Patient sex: M
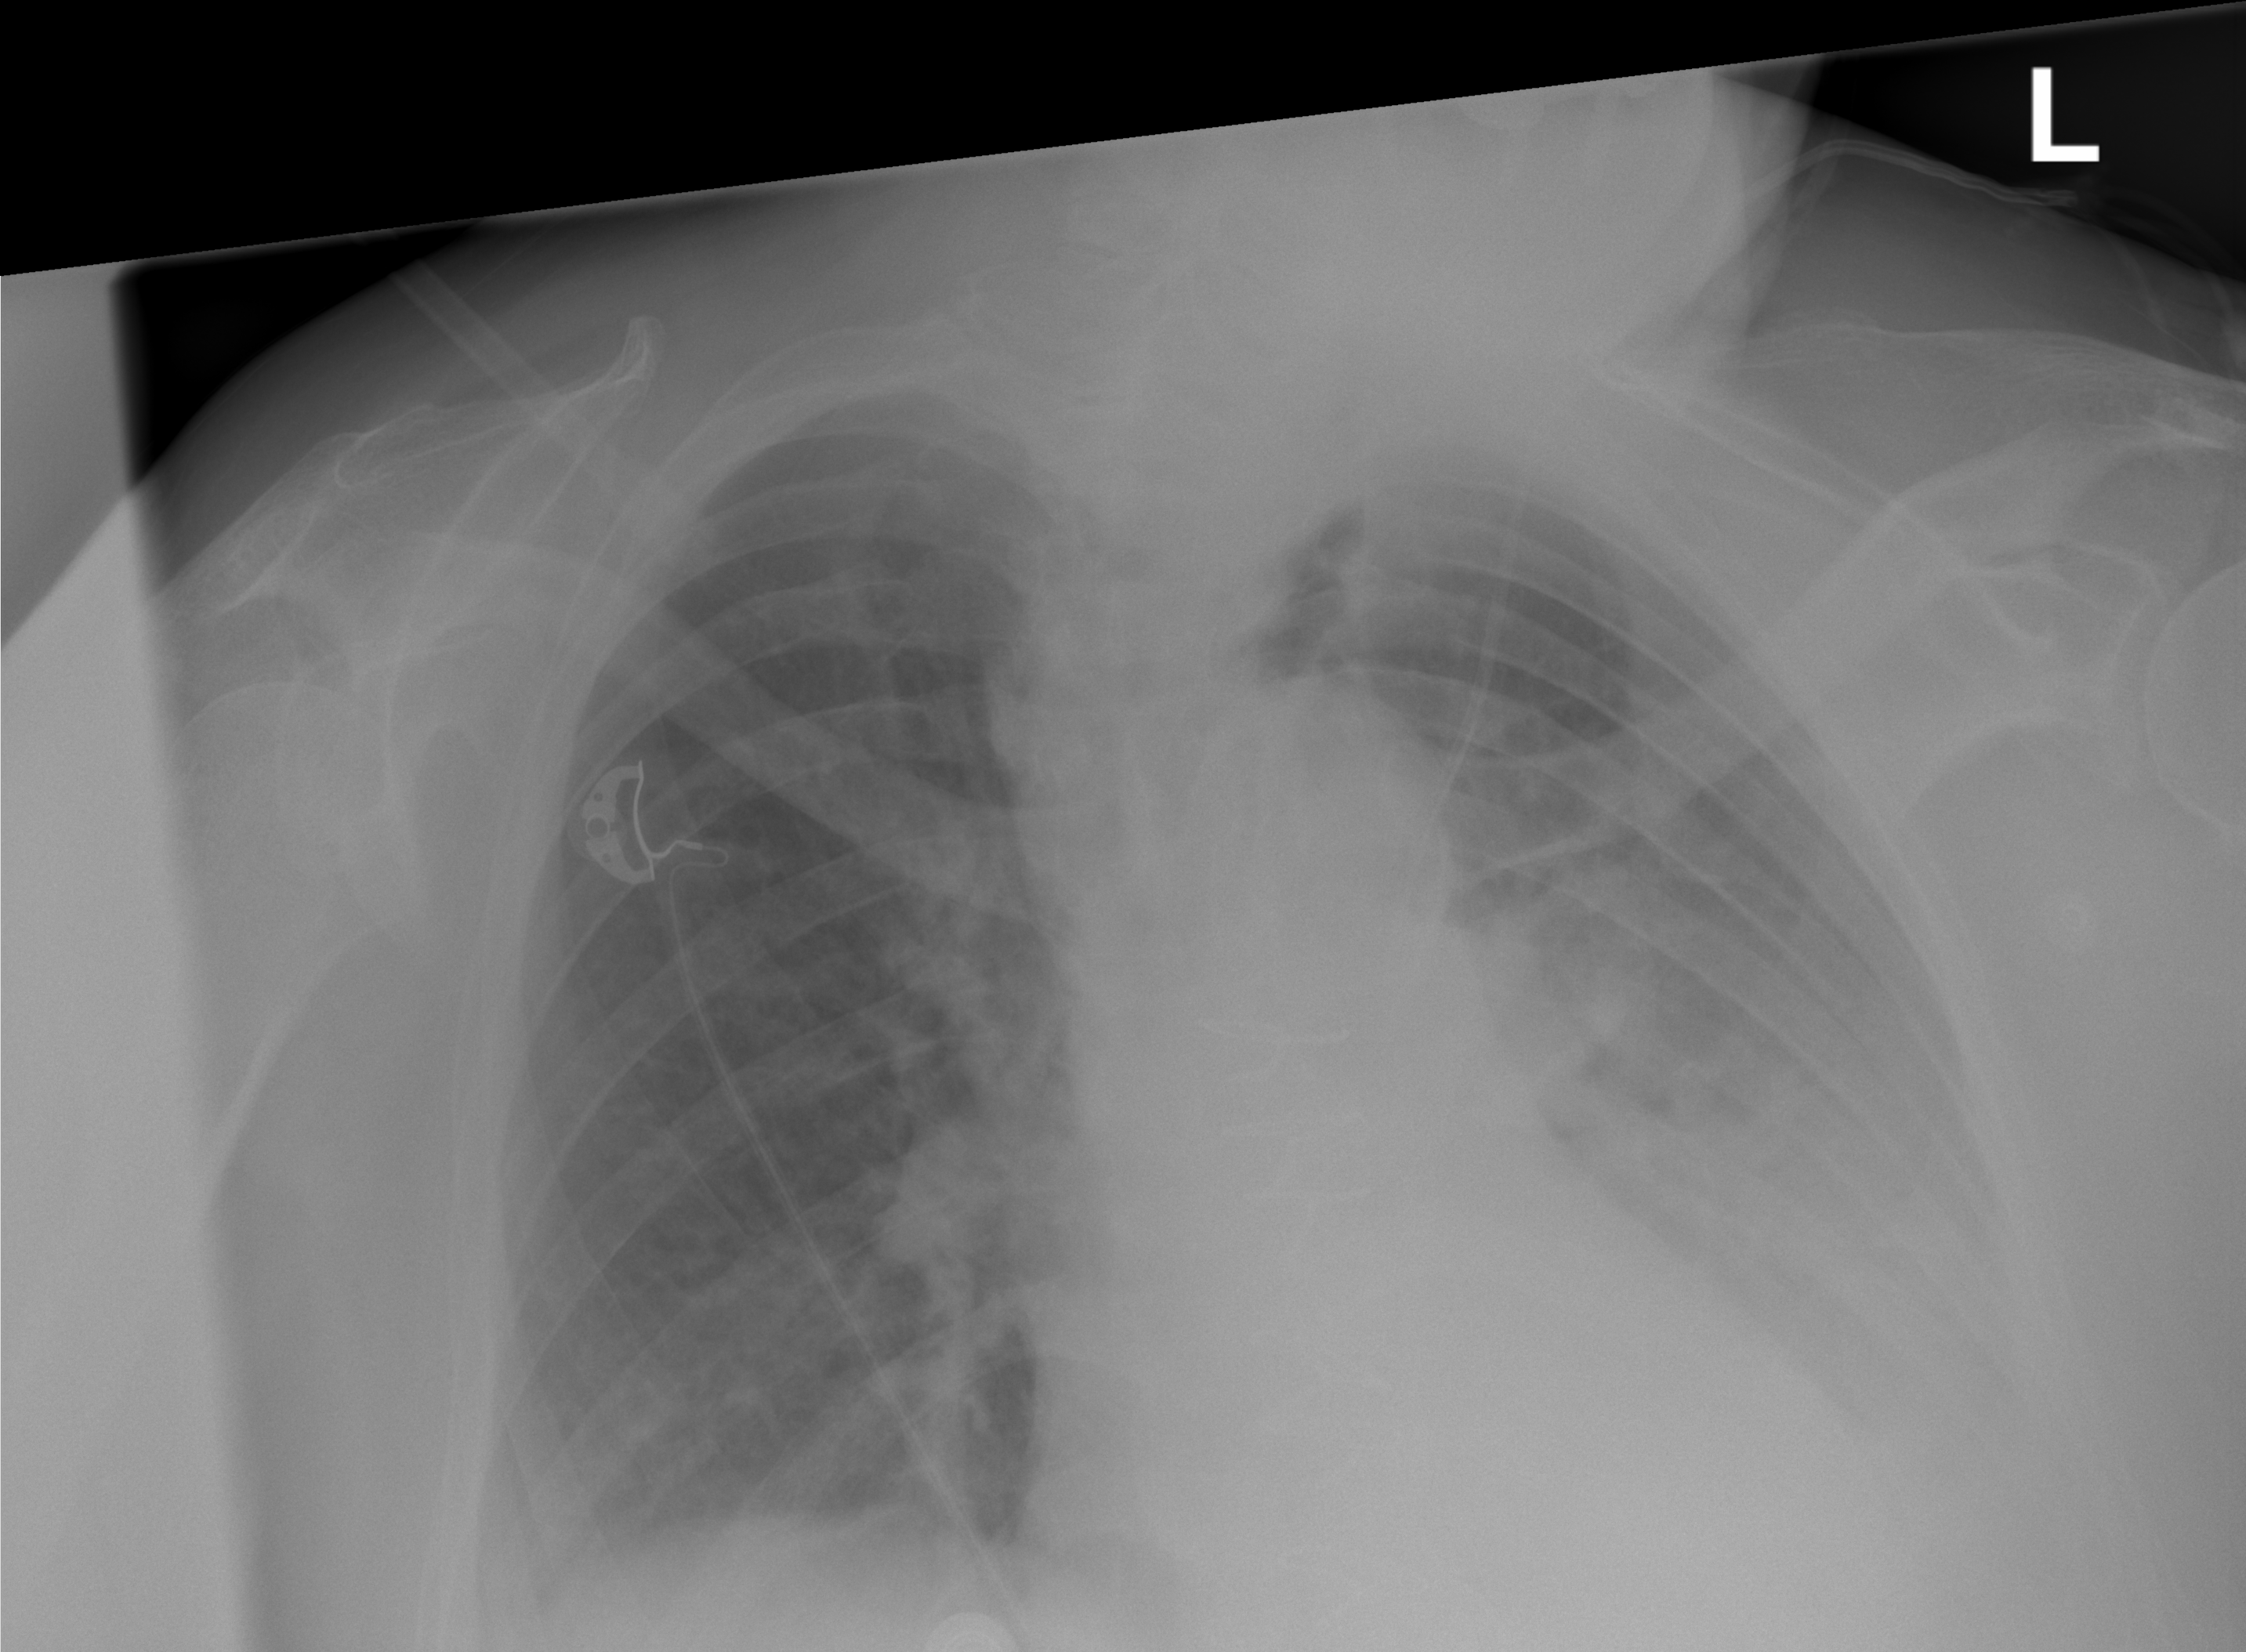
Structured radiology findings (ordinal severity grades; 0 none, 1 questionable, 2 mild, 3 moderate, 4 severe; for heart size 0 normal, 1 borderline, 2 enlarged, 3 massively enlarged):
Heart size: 2
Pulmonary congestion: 0
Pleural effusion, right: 1
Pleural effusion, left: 2
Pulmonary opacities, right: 1
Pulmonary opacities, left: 1
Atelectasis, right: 2
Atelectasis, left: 2